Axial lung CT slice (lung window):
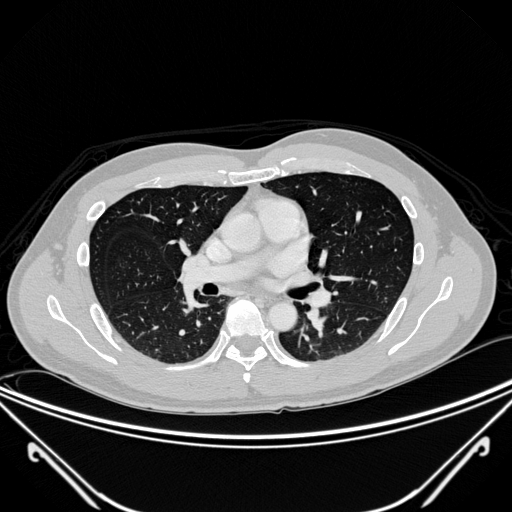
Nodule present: no